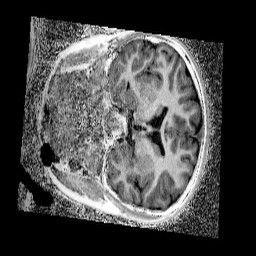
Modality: UNIT1_denoised
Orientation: coronal
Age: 11
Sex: male
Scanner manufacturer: siemens
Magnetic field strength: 3 T
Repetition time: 4 s
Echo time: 0.00299 s